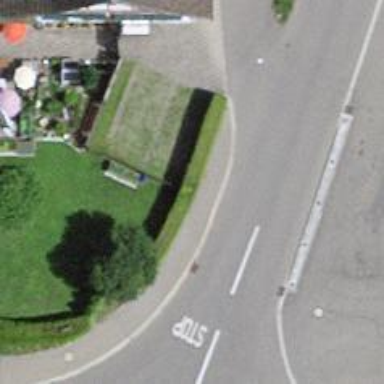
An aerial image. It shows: Hedge barrier.